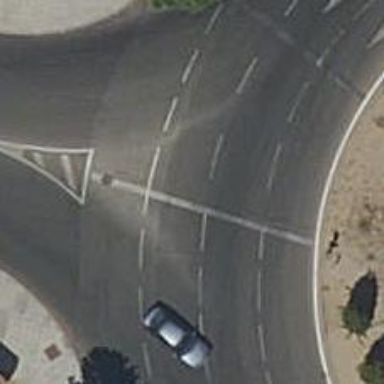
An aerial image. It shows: Road with traffic signals.